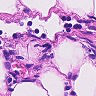
Metastatic tissue present: no